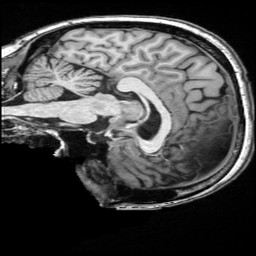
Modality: T1w
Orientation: sagittal
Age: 53
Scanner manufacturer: siemens
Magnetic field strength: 3 T
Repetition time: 2.5 s
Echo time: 0.00343 s